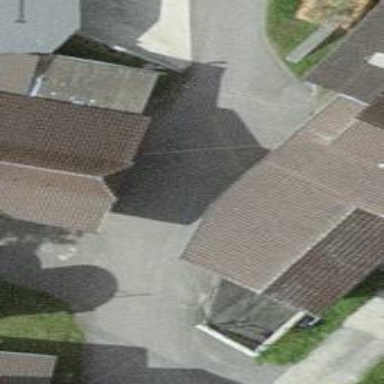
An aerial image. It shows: Barn.